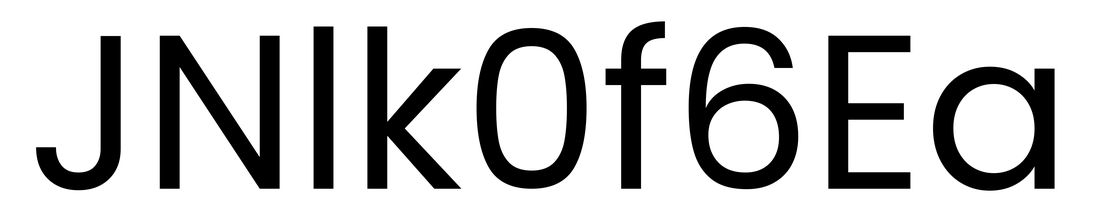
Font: Poppins-Regular